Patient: sex F, age 57
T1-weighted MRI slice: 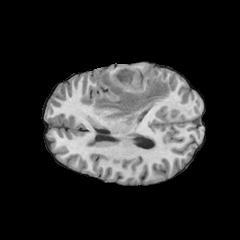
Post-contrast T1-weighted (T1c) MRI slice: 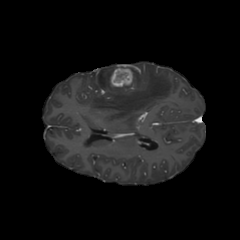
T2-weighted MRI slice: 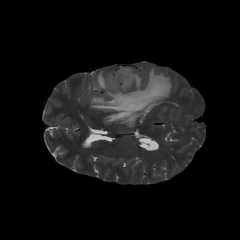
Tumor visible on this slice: yes
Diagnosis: Glioblastoma, IDH-wildtype
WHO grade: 4